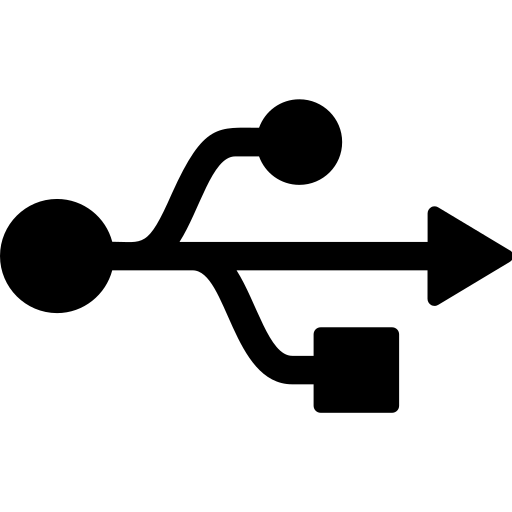
Tags: icon, FontAwesome, fa-icon, brand, usb